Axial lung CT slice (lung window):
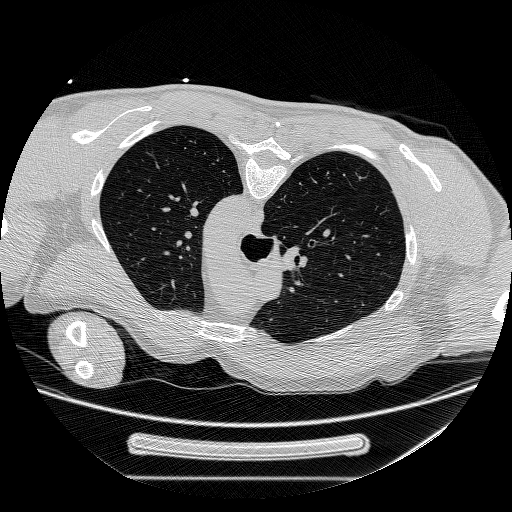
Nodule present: no